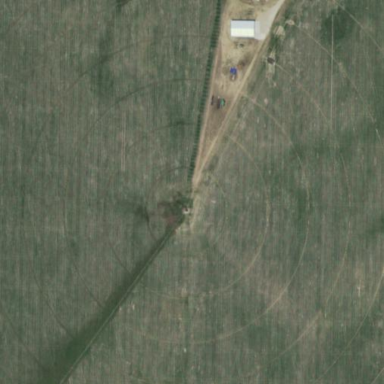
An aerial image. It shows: Farmland with pivot irrigation system.